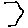
Label: hexagon